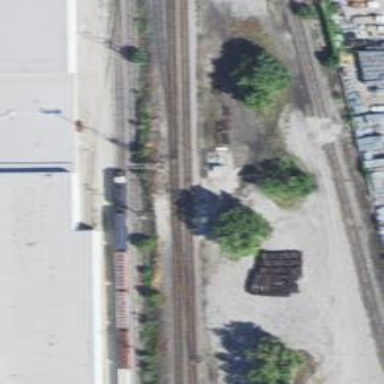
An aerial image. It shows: Railway yard.